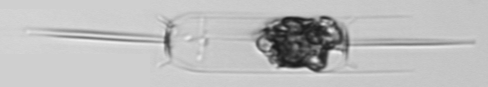
Label: Ditylum_brightwellii